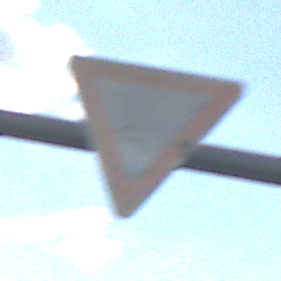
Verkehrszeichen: VorfahrtGewaehren
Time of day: Midday
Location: Outdoor (Nature)
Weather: PartlyCloudy
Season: NotSpecified
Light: Natural